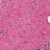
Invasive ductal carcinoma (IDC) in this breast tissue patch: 0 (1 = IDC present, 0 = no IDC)